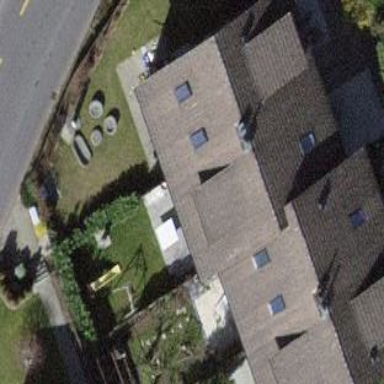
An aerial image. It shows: Residential building.